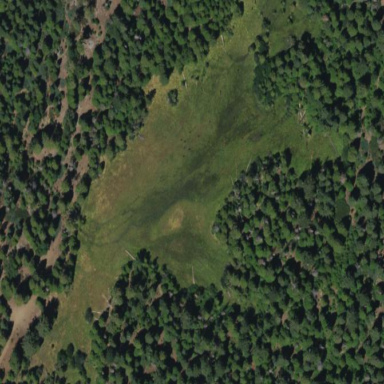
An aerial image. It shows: Beautiful meadow.